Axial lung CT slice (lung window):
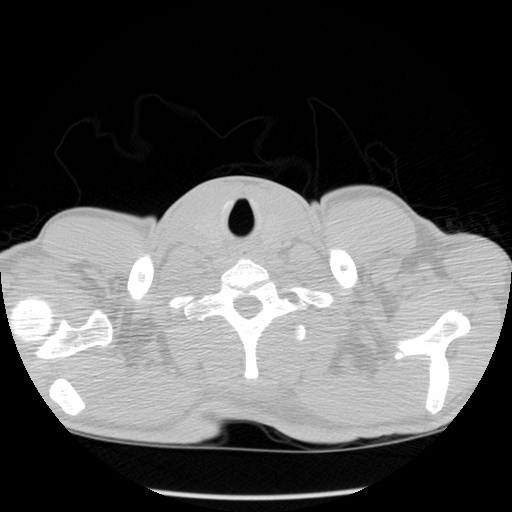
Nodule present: no